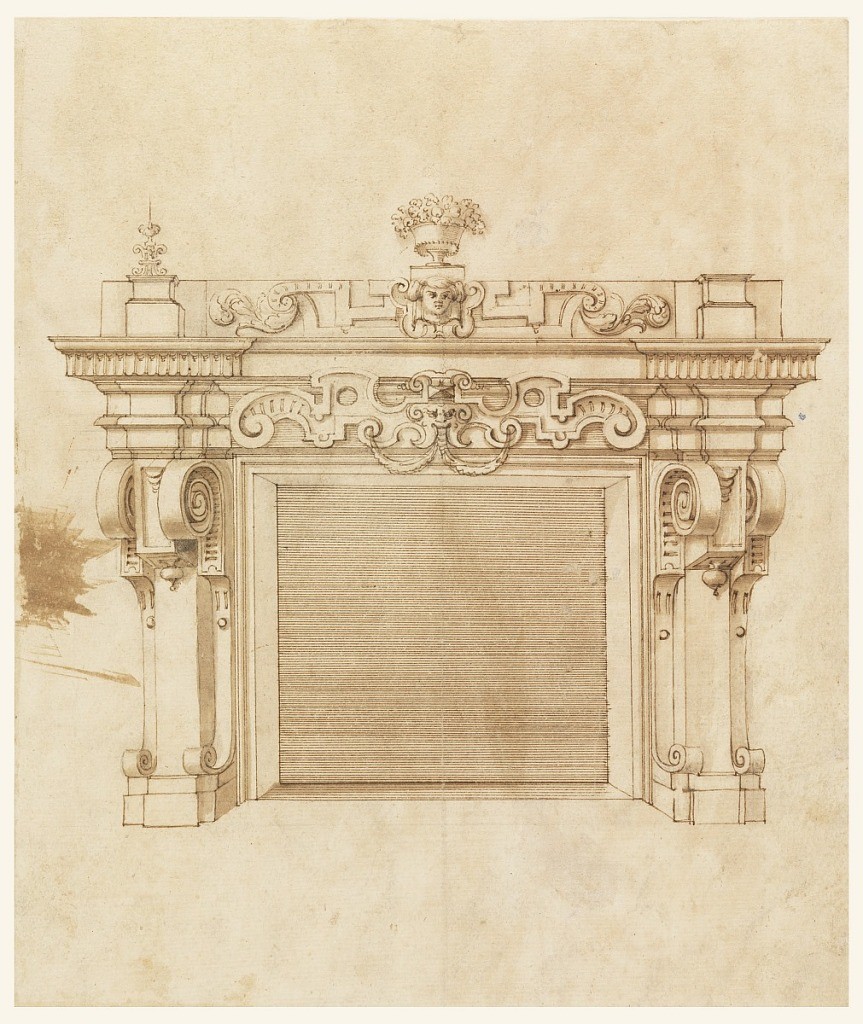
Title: Design for a Chimneypiece
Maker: Unknown
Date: late 16th century
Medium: Pen and brown ink, brush and black wash, black chalk on cream paper
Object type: Drawing
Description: Architectural design shows recessed fireplace with an architrave mantelpiece decorated with heavy scrollwork and a centralized mask.  Above this, the entablature includes a mask framed within an escutcheon and acanthus leaves.  Strapwork consoles decorate the sides, scrolling forward to flank drop finials.